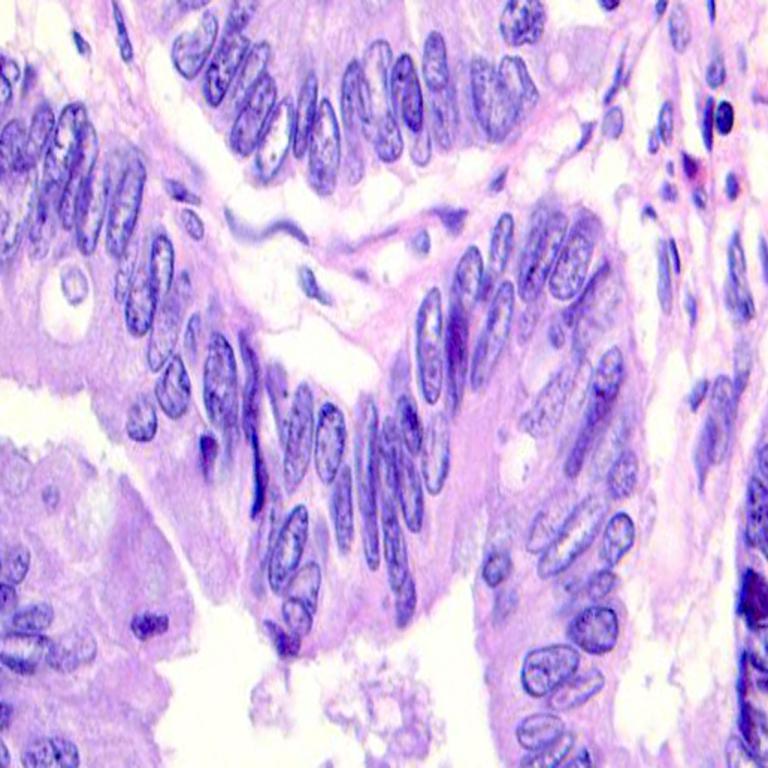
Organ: colon
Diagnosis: adenocarcinomas